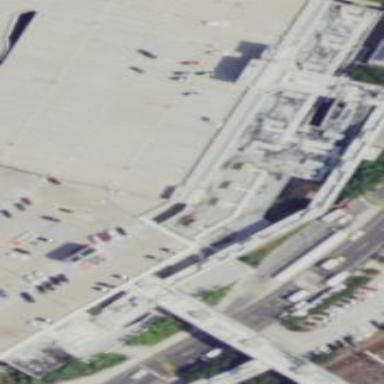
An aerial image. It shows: Transportation building at the airport terminal.